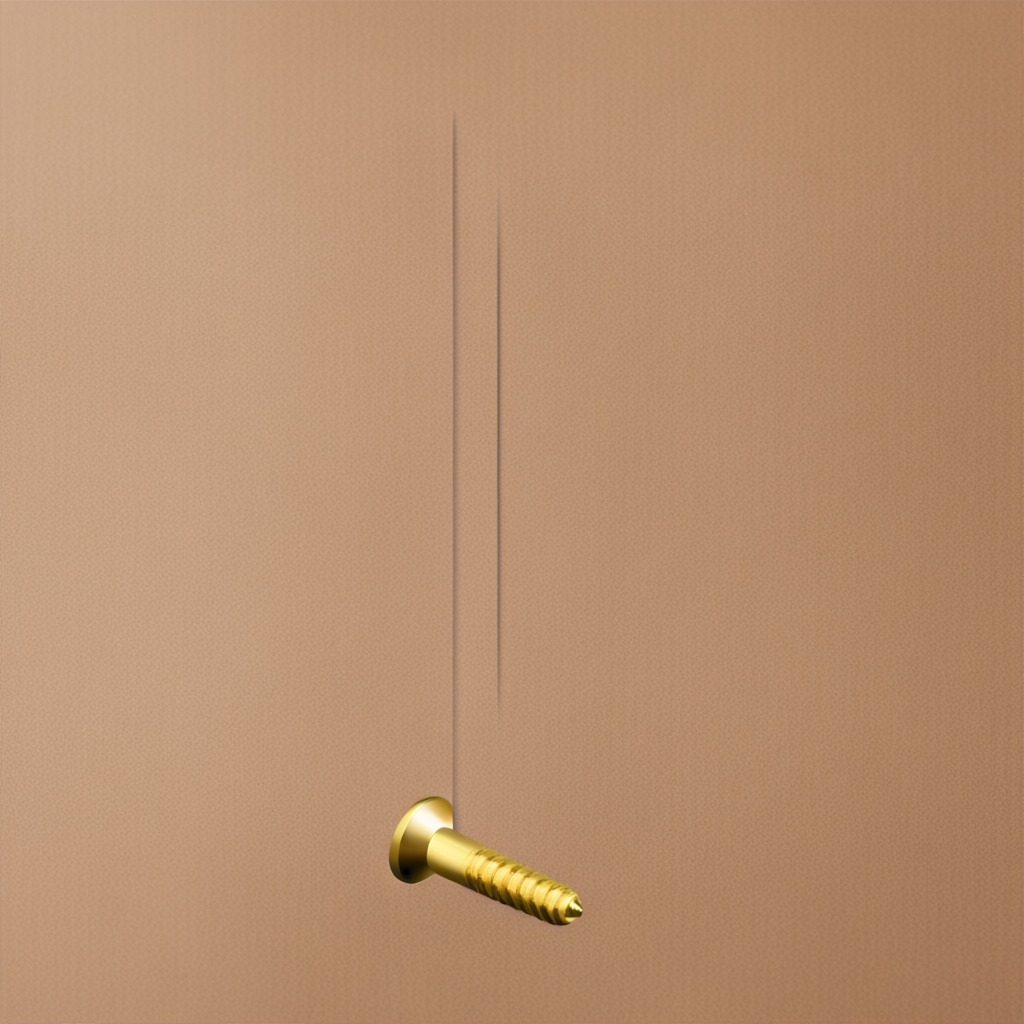
A metal screw is lying on the cardboard box surface.